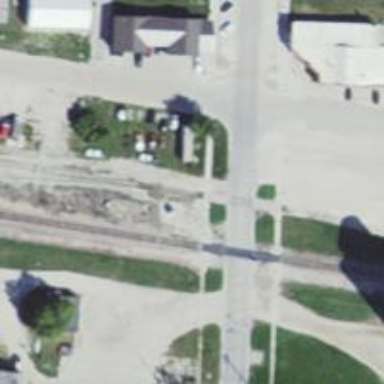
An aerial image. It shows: Railway level crossing.